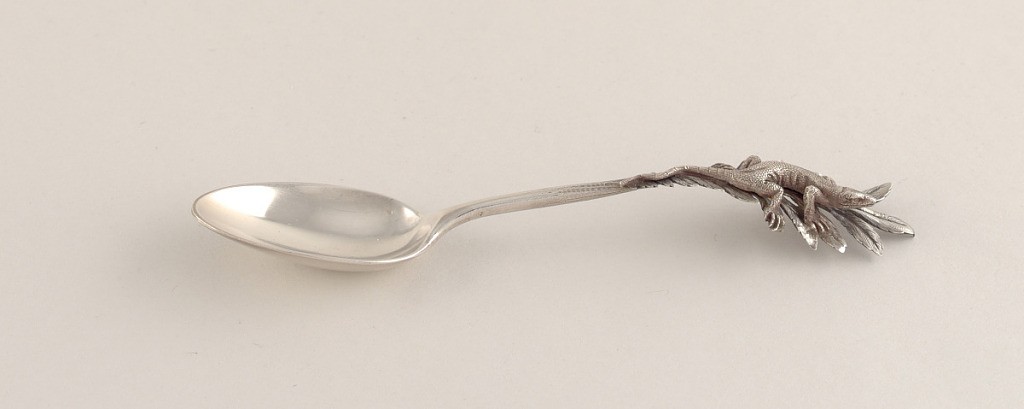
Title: Demitasse Spoon with Lizard
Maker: Charles Victor Gibert, French
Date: ca. 1890
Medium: silver
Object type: spoon
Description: Oval bowl with plain narrow stem. Stem continues to form pinate leaf with lizard applied as if crawling along with tail outstretched along stem back towards bowl.